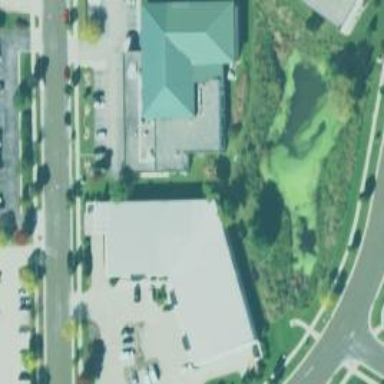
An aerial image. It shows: Building that houses fitness center.